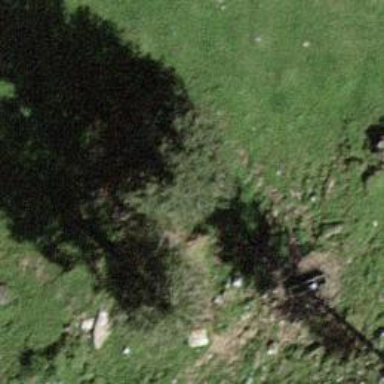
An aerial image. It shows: Evergreen needle-leaved tree.